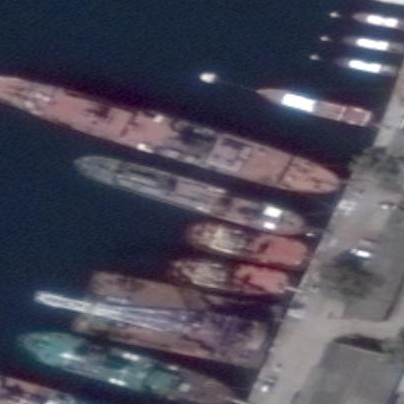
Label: civil